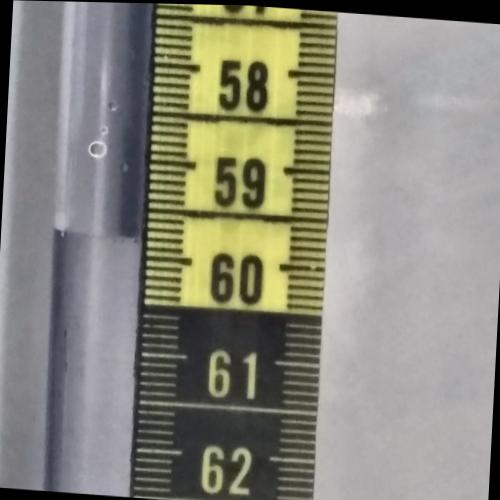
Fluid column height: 59.8 cm